Question: I am trying to publish my newly developed app in Google Play. I have done this earlier. In google developer console I have uploaded my app successfully and it is showing activated. But in the store listing I have filled all mandatory information, still it is not activated. I have attached a screen shot of the store listing page. There you can see on the screen shot that I have filled all mandatory fields. When I check "why I can't publish" menu on right most corner, it showing me "You need to add a title" and "You need to add a description". But I already filled those out. Does anyone have any idea on this?

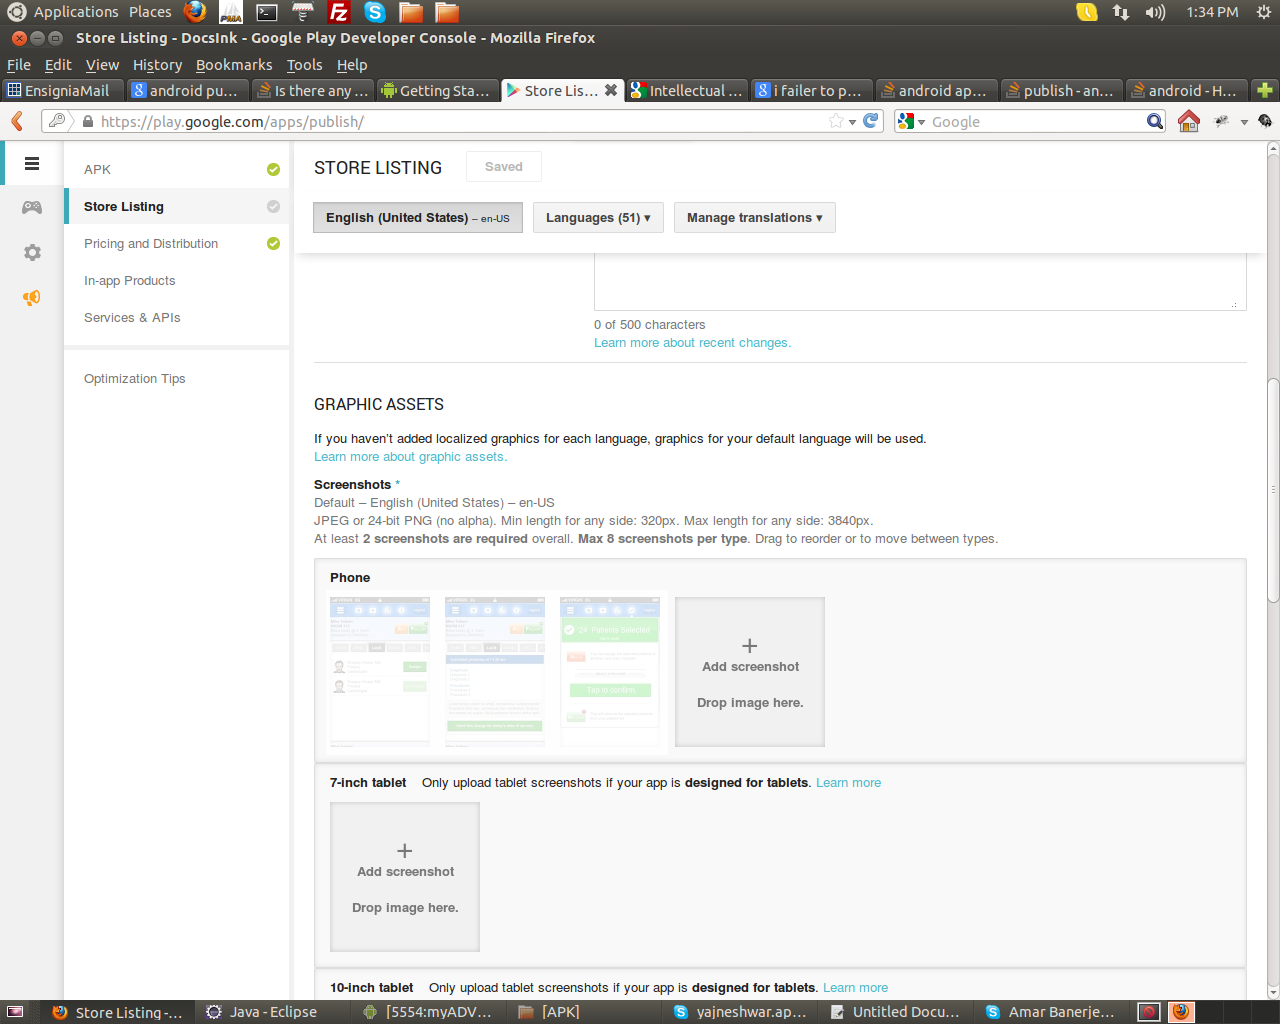
Answer: If You added other languages, You have to fill all this stuff separately. Click "Languages" and check if other ones are enabled and check if You filled them too...